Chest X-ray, AP view. Patient: 16 years old, sex M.
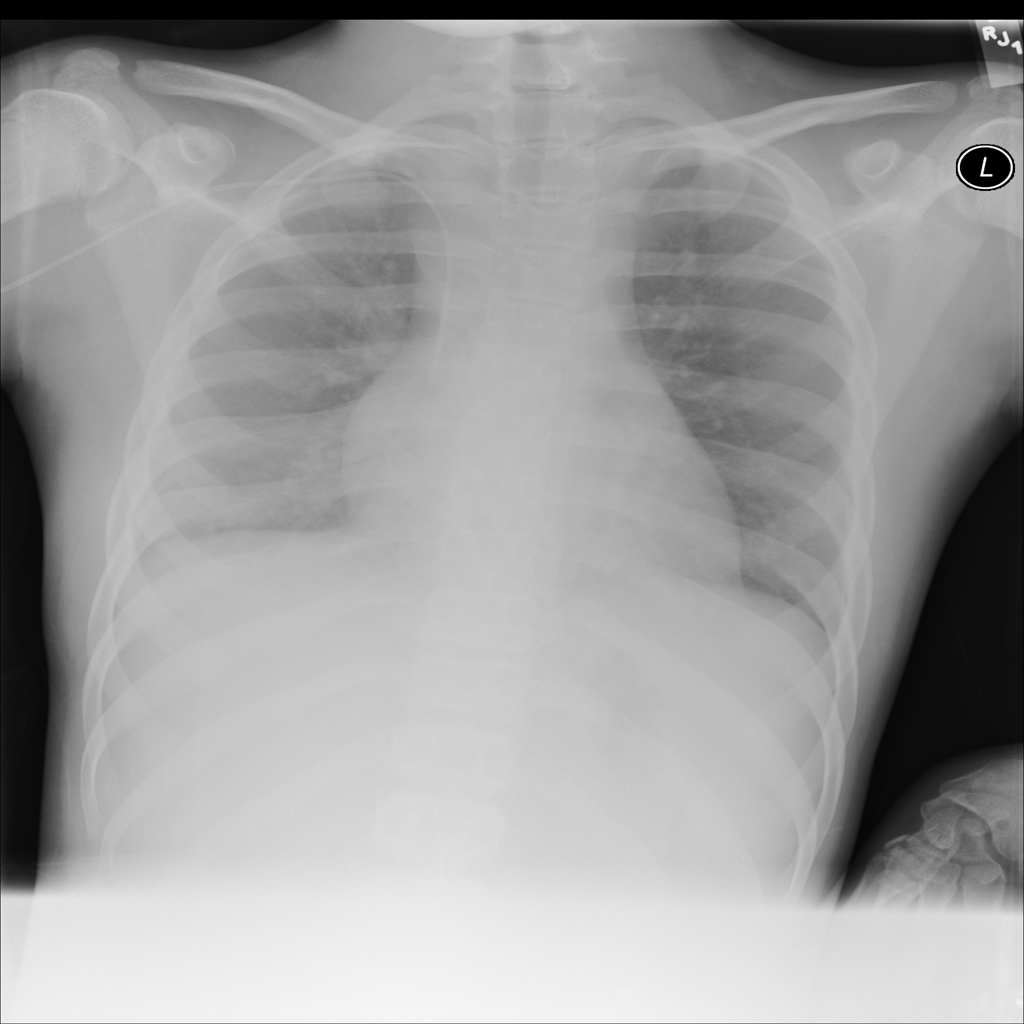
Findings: No Finding